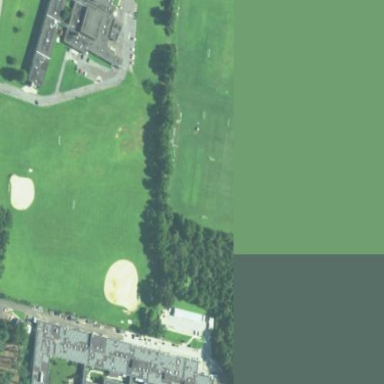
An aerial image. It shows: Soccer pitch for outdoor sports and leisure activities.